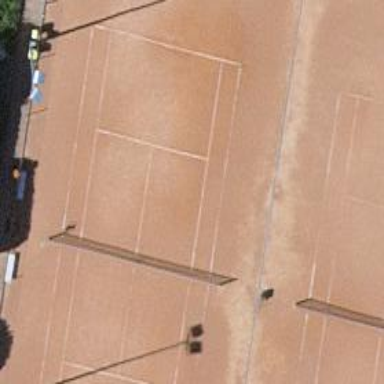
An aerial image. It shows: Tennis court on pitch.